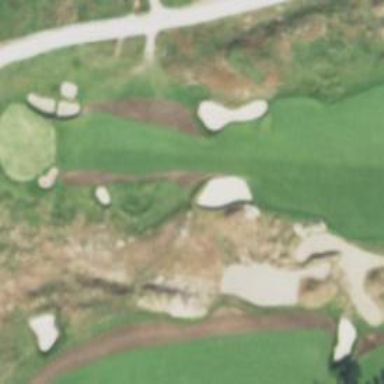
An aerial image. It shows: Golf hole.